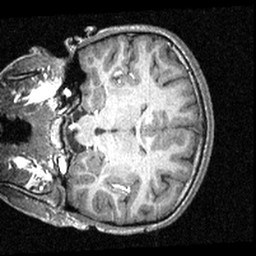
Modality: T1w
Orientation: coronal
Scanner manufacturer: siemens
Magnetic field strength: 3 T
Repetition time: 1.57 s
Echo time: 0.00304 s